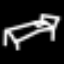
Label: bed